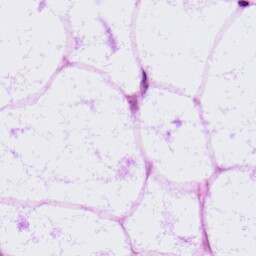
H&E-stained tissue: LymphNode